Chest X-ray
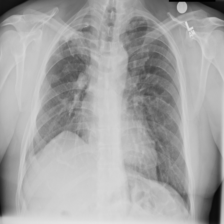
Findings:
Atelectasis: negative
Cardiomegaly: negative
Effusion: negative
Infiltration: negative
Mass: negative
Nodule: negative
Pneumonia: negative
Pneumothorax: negative
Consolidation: negative
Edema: negative
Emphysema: negative
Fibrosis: negative
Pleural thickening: negative
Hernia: negative